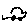
Label: car